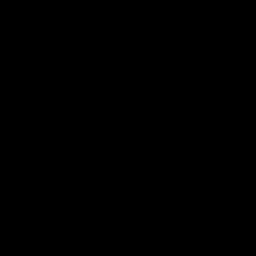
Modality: FA
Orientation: axial
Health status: healthy
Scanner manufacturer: siemens
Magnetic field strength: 3 T
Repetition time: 7.6 s
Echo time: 0.092 s